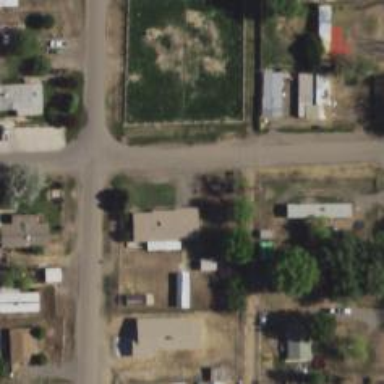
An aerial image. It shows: Alley classified as service road.